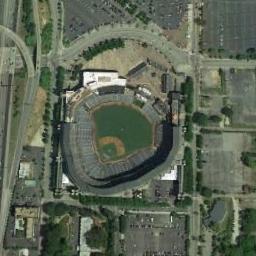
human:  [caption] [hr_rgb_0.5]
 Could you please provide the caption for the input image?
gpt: Irregular stadium next to the parking lot, Surrounded by vegetation .

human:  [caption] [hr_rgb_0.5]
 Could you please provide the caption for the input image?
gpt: This stadium has a row of white signs on each side .

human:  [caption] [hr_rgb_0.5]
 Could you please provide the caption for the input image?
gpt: The stadium is on the bare land next to some buildings and trees .

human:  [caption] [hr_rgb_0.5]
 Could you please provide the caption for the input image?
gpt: There are many buildings beside the stadium .

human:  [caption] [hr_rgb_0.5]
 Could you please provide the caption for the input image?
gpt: There are some green bushes beside the stadium .